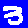
Digit: 3